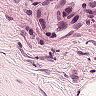
Metastatic tissue present: yes